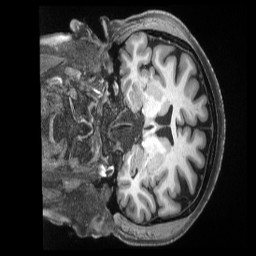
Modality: T1w
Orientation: coronal
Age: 43
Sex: female
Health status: ill
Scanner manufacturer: siemens
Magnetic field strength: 3 T
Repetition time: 2.5 s
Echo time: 0.00181 s